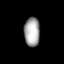
Tissue: prostate
Cell type: T cells
Senescence score: 0.6971
Nuclear area (px): 455
Mean DAPI intensity: 163.846